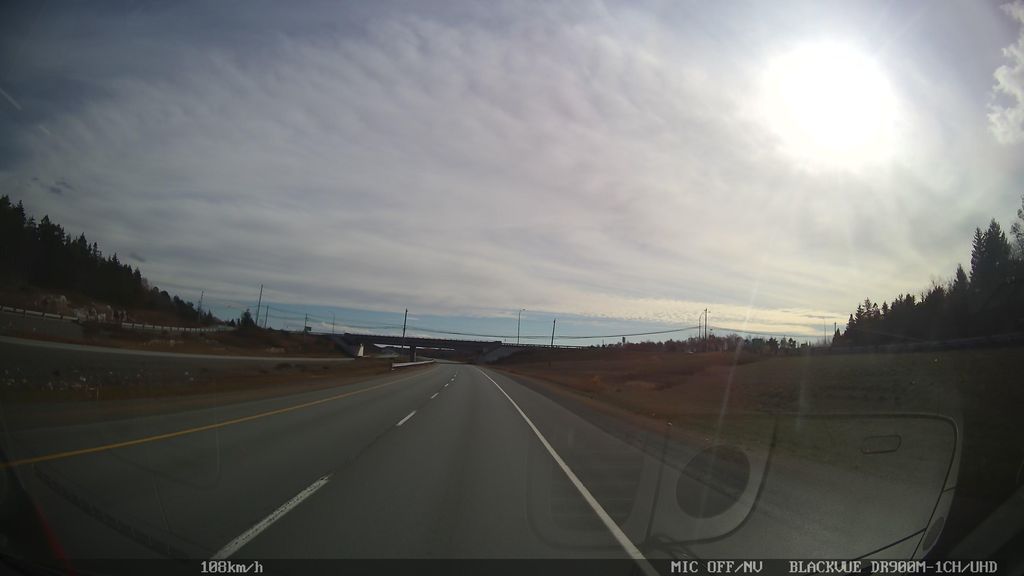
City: halifax